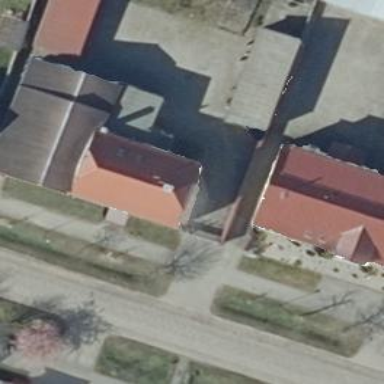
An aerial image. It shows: Residential building with hipped roof.